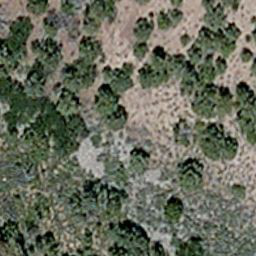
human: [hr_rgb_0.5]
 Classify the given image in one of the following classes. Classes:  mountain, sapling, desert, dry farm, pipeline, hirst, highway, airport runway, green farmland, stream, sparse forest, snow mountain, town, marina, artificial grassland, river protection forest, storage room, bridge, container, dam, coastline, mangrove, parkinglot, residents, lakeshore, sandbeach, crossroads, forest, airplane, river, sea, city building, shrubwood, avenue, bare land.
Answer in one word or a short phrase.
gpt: sparse forest